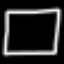
Label: square